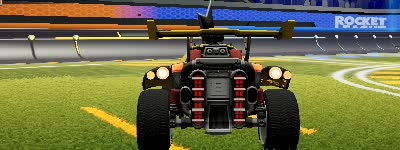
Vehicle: octane